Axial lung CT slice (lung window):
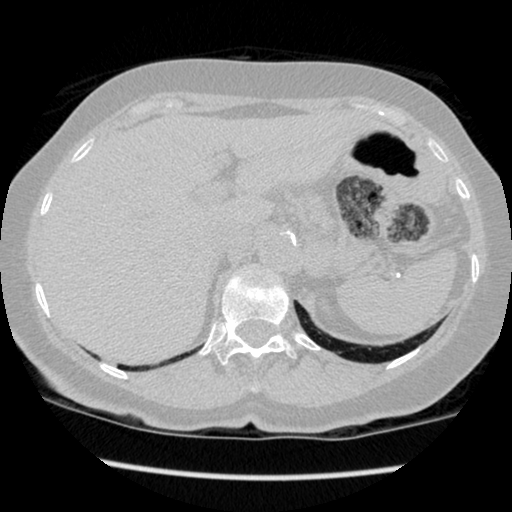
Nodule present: no